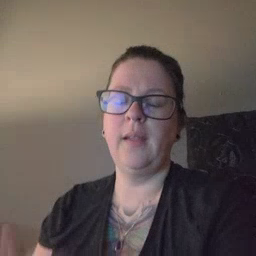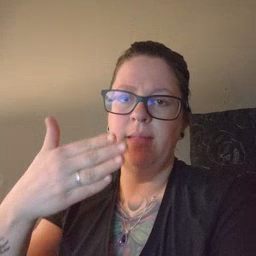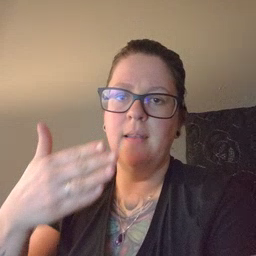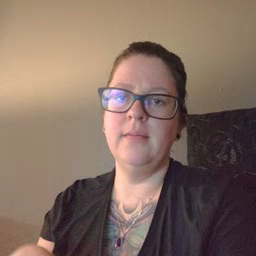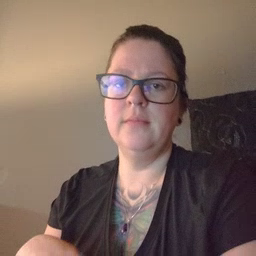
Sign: flag